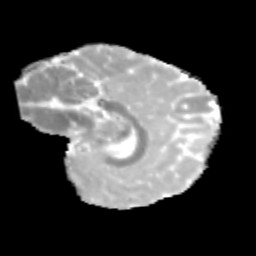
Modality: MD
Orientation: sagittal
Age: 12
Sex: male
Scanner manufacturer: siemens
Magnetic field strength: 3 T
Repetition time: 3.8 s
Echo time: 0.07 s